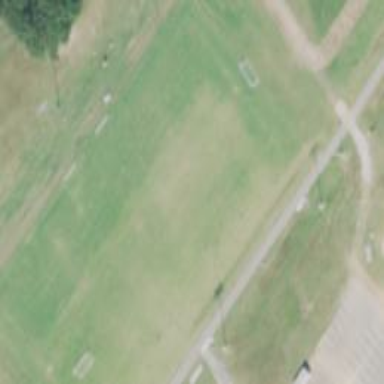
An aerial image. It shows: Soccer pitch for leisure land activities.